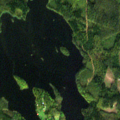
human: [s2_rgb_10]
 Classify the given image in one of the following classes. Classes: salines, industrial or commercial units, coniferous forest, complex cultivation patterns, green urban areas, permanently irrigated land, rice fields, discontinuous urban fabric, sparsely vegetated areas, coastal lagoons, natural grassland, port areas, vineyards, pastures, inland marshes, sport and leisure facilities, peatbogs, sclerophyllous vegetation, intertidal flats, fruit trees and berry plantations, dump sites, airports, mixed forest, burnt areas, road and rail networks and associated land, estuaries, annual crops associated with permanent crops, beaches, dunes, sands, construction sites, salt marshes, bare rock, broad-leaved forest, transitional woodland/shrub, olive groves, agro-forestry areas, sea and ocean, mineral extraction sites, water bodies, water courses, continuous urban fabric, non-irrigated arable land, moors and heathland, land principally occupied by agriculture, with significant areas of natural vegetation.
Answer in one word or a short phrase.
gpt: coniferous forest, mixed forest, transitional woodland/shrub, water bodies